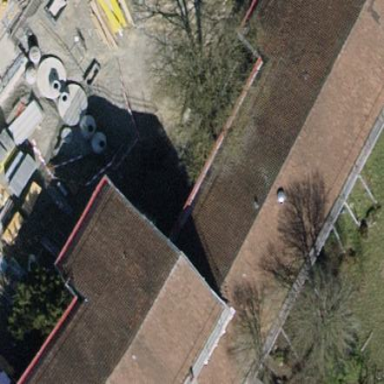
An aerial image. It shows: School building with pitched roof.